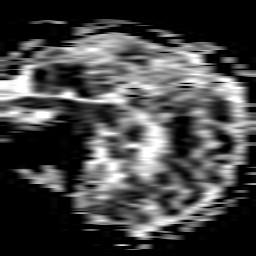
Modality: ADC
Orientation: sagittal
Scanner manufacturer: philips
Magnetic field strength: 1.5 T
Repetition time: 4.576 s
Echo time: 0.07843 s